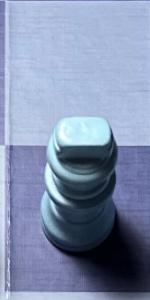
Label: King_White